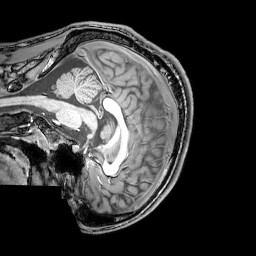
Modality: T1w
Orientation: sagittal
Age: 22
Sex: male
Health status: healthy
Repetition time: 0.081 s
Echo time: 0.037 s